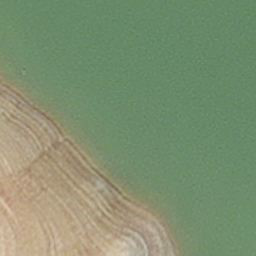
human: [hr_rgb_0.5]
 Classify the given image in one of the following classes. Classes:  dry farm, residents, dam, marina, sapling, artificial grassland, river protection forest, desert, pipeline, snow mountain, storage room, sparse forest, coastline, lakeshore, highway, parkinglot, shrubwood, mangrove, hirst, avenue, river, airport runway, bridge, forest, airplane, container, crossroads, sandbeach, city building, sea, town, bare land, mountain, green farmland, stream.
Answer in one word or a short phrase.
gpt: hirst